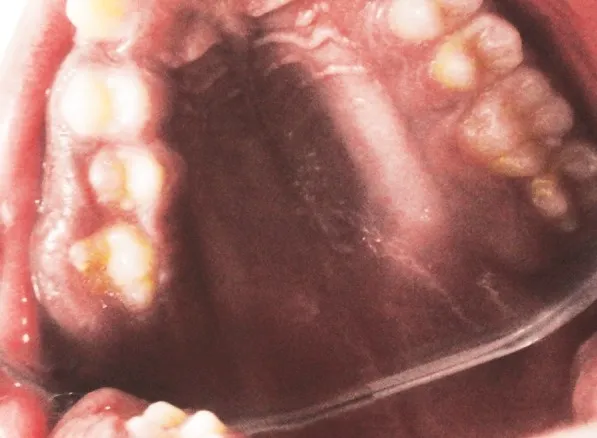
The lesion covering the entire buccal surfaces of the teeth and also partially covering the occlusal surface of the first molar.
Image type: radiology (ct)